Brain MRI, t2w sequence, axial 2D slice.
Patient: age 52, sex F, weight 75 kg, height 1.65 m
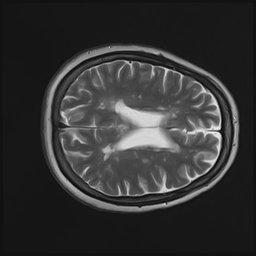